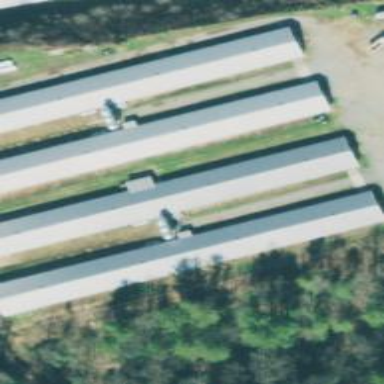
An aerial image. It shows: Farm auxiliary building.